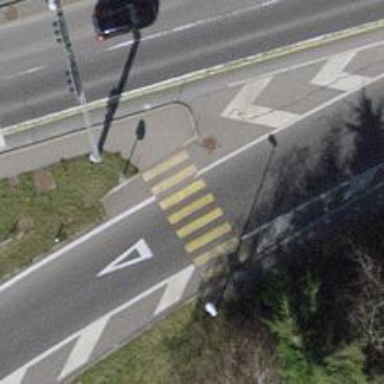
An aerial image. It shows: Asphalt sidewalk.